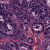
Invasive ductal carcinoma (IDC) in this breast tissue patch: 0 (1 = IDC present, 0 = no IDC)